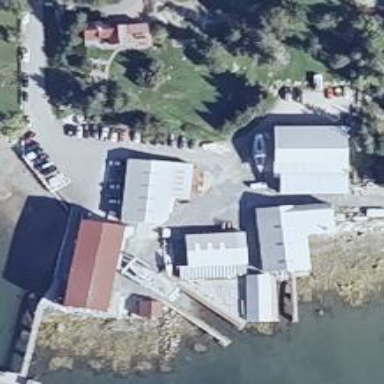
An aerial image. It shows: Boatyard along the waterway.